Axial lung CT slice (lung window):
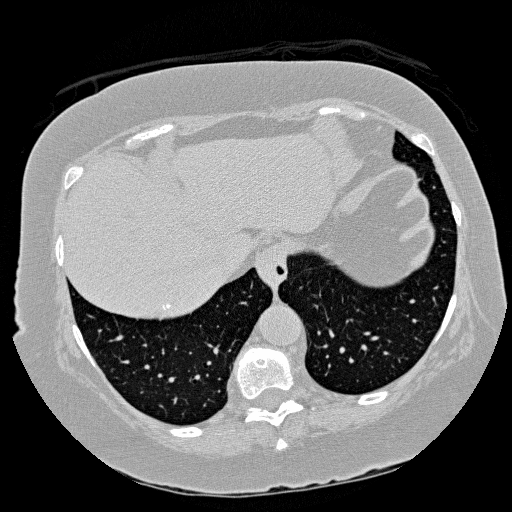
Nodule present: no